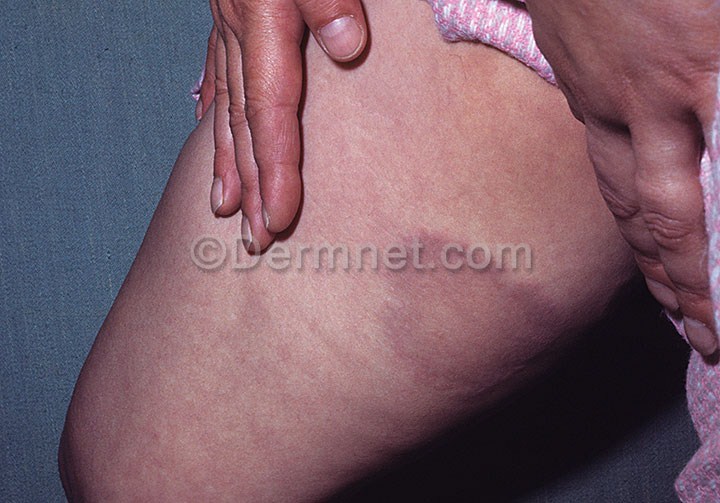
Disease: Systemic Disease